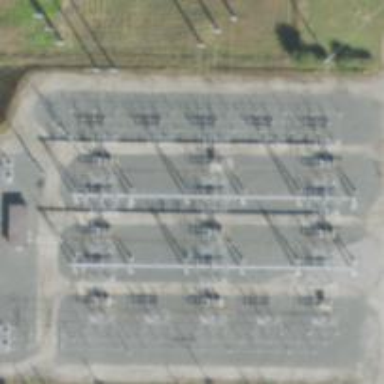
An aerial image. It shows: Switch for power supply.